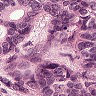
Metastatic tissue present: yes